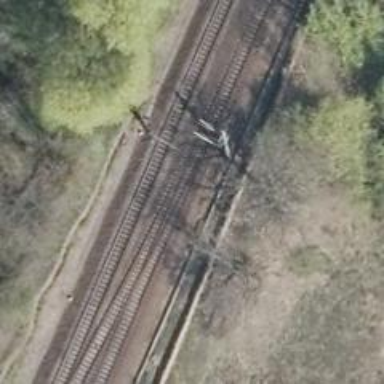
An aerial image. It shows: Railway with electrified contact lines.